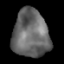
Tissue: lung
Cell type: Others
Senescence score: 0.206
Nuclear area (px): 1685
Mean DAPI intensity: 104.491